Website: walmart
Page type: customer-info-address
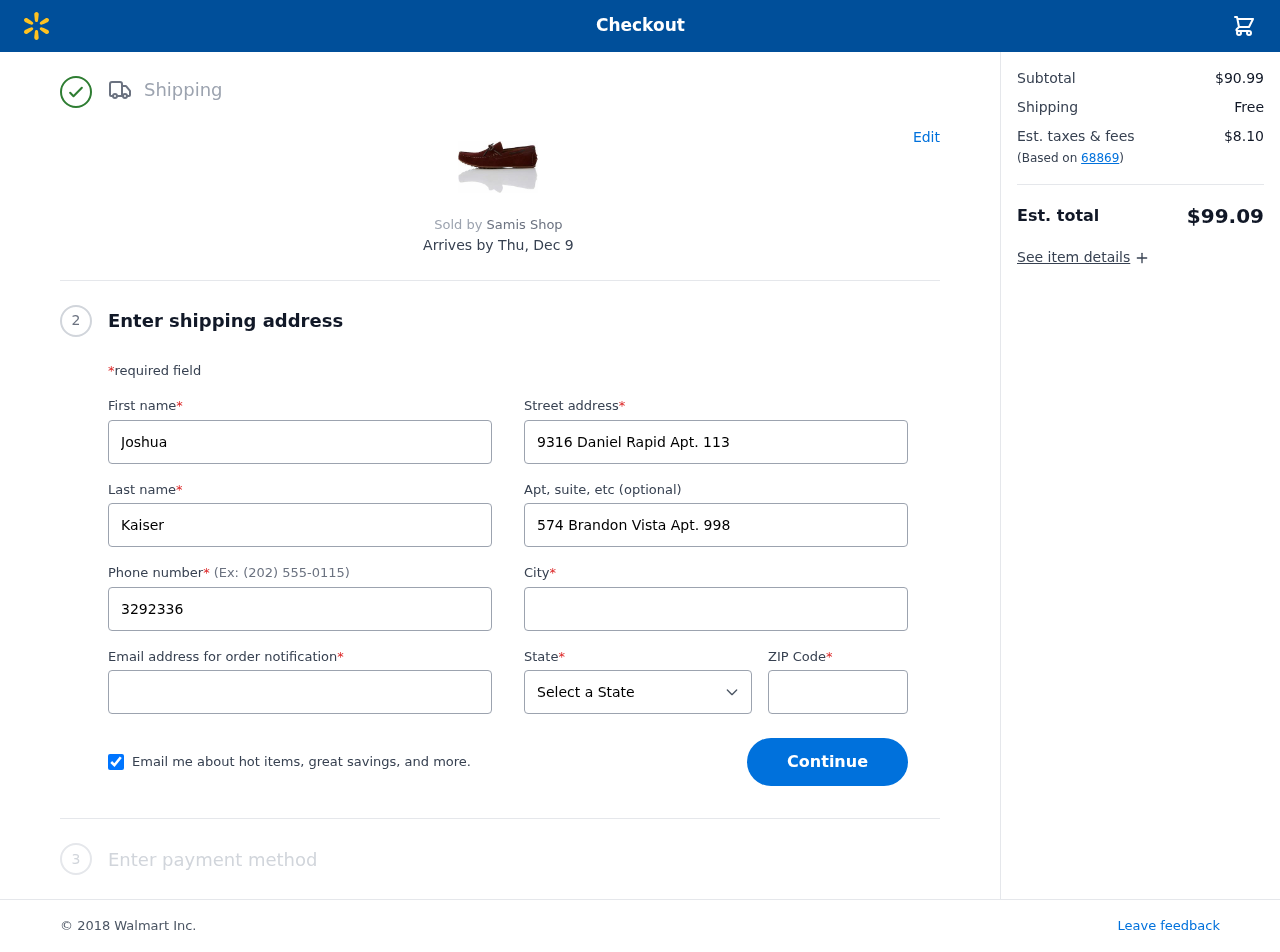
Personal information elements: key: PII_CITY
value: Sandovalshire
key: PII_EMAIL
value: joshua_kaiser@hotmail.com
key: PII_FIRSTNAME
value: Joshua
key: PII_LASTNAME
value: Kaiser
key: PII_PHONE
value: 3292336881
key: PII_POSTCODE
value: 68869
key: PII_STATE
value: Georgia
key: PII_STREET
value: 9316 Daniel Rapid Apt. 113
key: PII_STREET2
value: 574 Brandon Vista Apt. 998
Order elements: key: ORDER_DELIVERY_DATE
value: Thu, Dec 9
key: ORDER_SUBTOTAL
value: $90.99
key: ORDER_SHIPPING_COST
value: Free
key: ORDER_TAX
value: $8.10
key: ORDER_TOTAL
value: $99.09